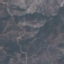
Land use / land cover: HerbaceousVegetation